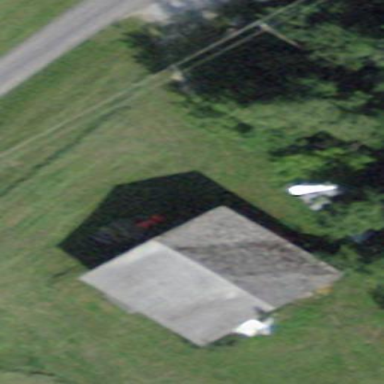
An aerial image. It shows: Rural barn.